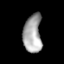
Tissue: lung
Cell type: Epithelial cells
Senescence score: 0.137
Nuclear area (px): 686
Mean DAPI intensity: 164.827